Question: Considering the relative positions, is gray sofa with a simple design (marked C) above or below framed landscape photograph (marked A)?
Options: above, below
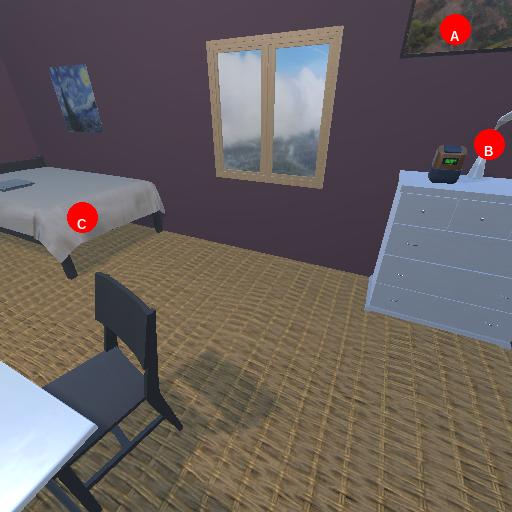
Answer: above